Question: I'm curious if I can draw a NSRect using NSBezierPath and then fill it with some striped pattern so it looks something like the picture below?

Any kind of help is highly appreciated!
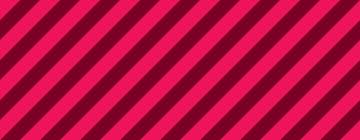
Answer: You can make use of
'''
+ (NSColor *)colorWithPatternImage:(NSimage *)image
'''
and fill the rect with the color .
'''
[[NSColor colorWithPatternImage: patternedImage] set];
[NSBezierPath fillRect:yourRect];
'''